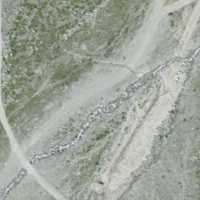
EUNIS habitat code: 48
Species observed at this site:
Ranunculus glacialis
Geum reptans